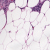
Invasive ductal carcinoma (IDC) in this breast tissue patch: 1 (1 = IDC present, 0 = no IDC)